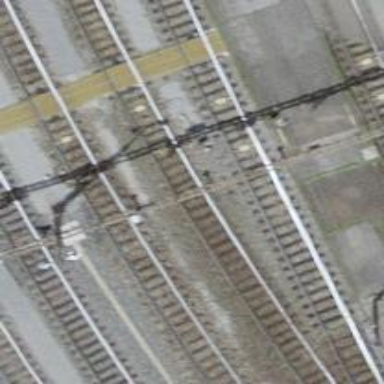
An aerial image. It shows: Railway signal.